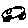
Label: car